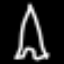
Label: The Eiffel Tower